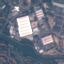
Land use / land cover class: Industrial